Aerial crown-view tile of a tropical tree (Barro Colorado Island, Panama), acquired 20241014:
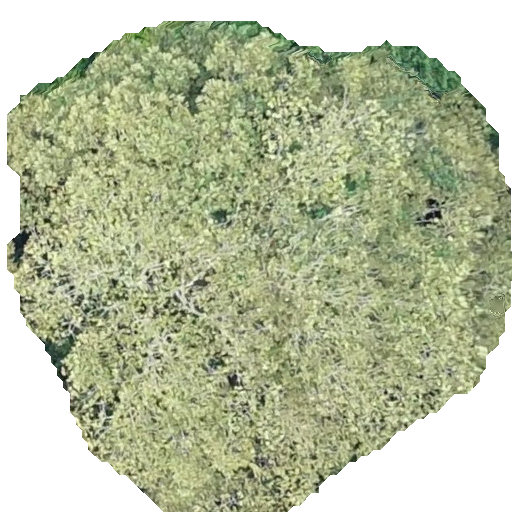
Species: Dipteryx oleifera
GBIF accepted scientific name: Dipteryx oleifera
Crown area: 302.588 m²